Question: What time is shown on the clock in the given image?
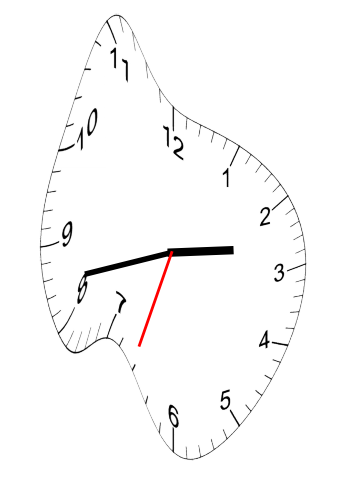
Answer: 02:42:33